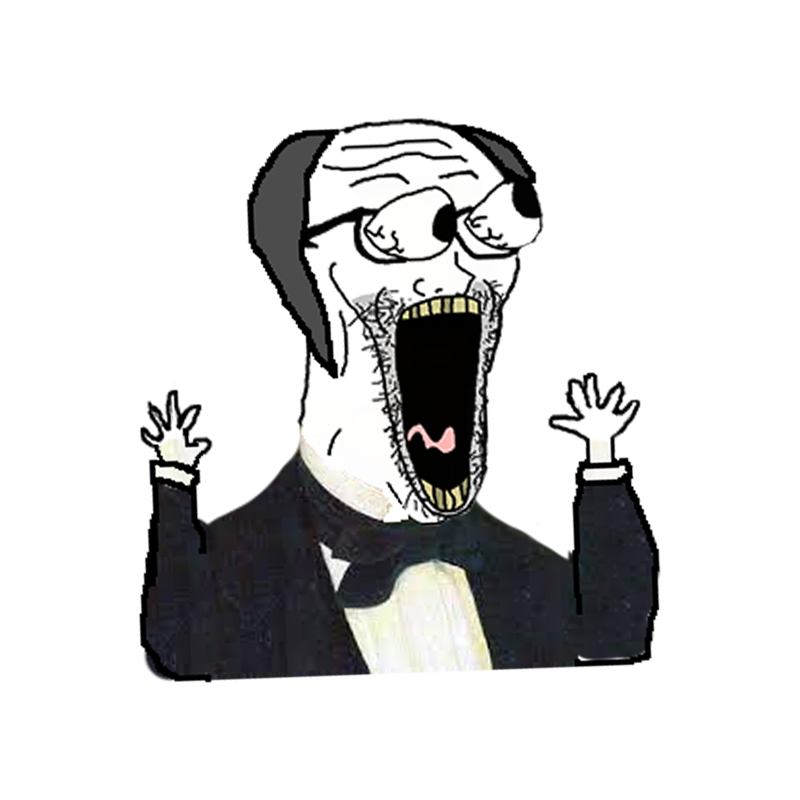
Label: 5_Soyjak